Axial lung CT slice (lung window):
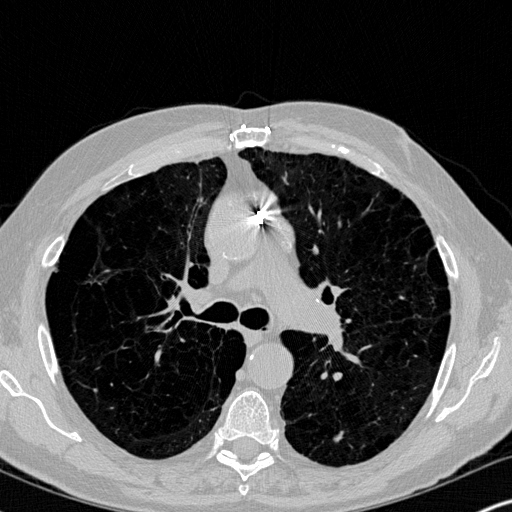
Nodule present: yes
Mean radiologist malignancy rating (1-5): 3.5